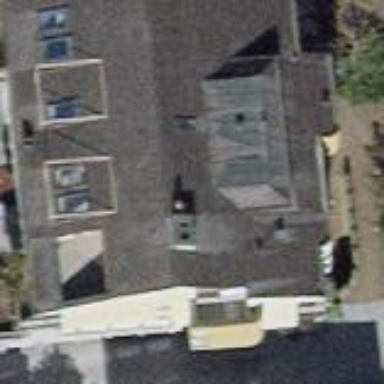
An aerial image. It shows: Gabled roof building with tile roofing. It consists of apartments.